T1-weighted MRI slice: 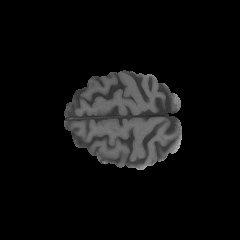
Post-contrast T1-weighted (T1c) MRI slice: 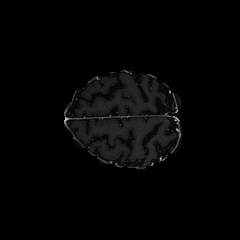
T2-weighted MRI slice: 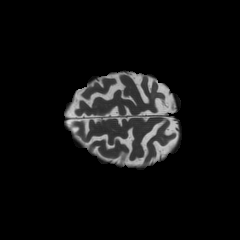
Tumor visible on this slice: no